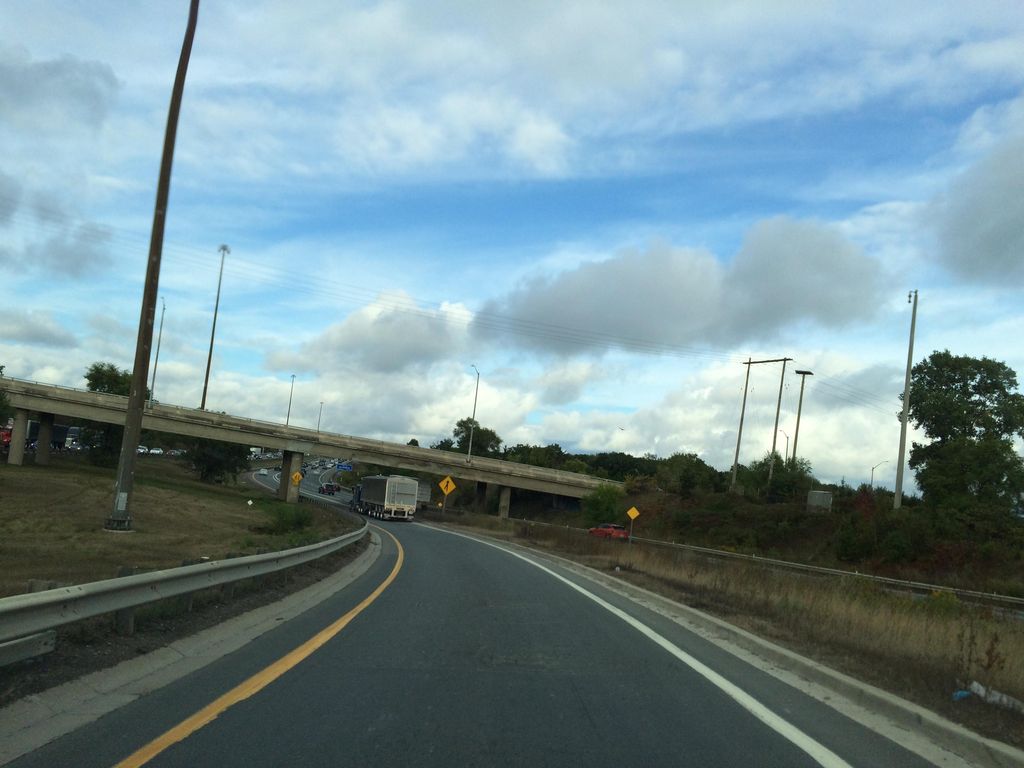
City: hamilton